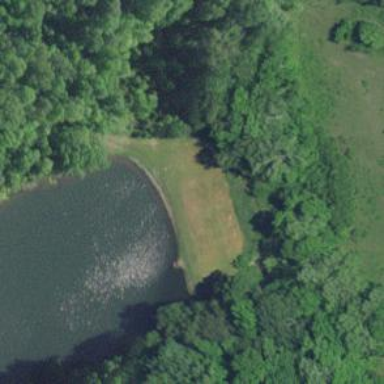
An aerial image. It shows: Dam.